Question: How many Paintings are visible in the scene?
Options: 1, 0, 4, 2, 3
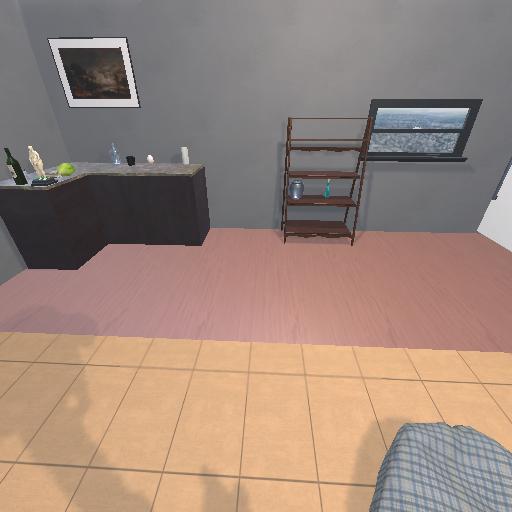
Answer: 1